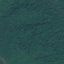
Land use / land cover: Forest